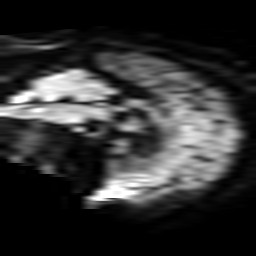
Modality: TRACE
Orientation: sagittal
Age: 58
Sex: male
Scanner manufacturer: philips
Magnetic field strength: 3 T
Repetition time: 3.144 s
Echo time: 0.076 s